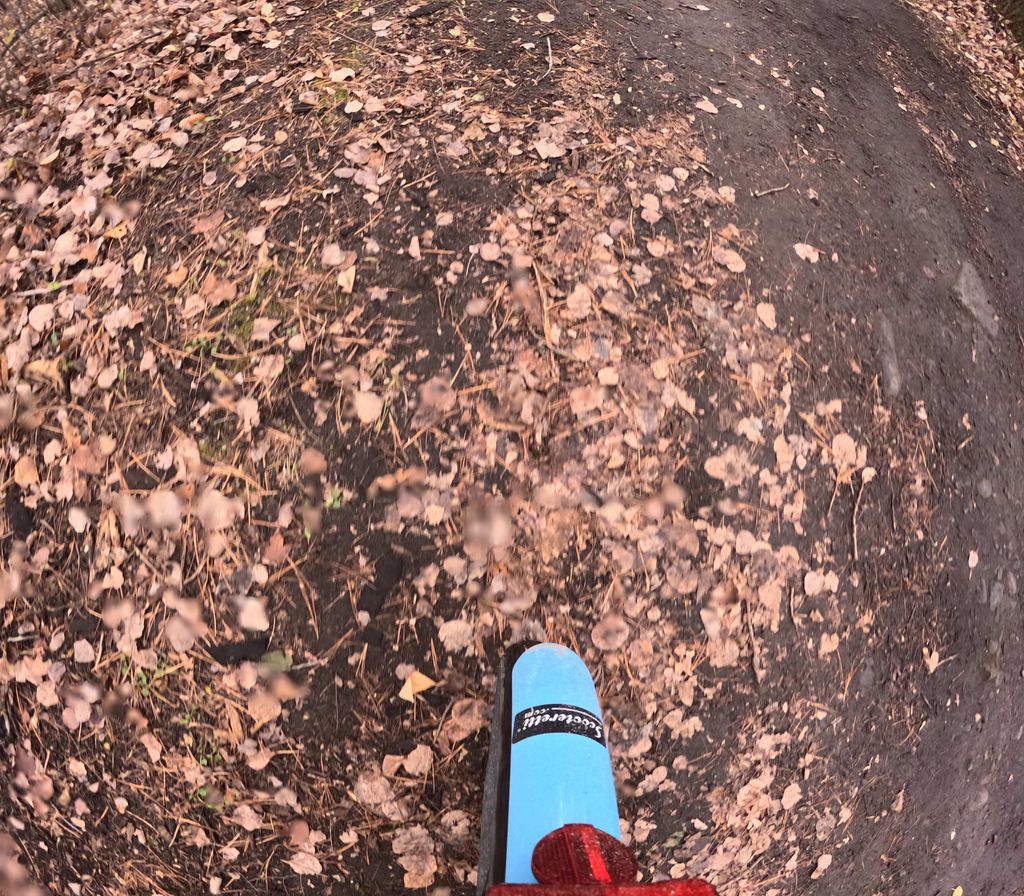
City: ottawa-gatineau